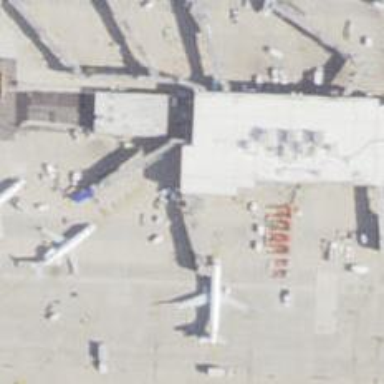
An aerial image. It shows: Airport gate.